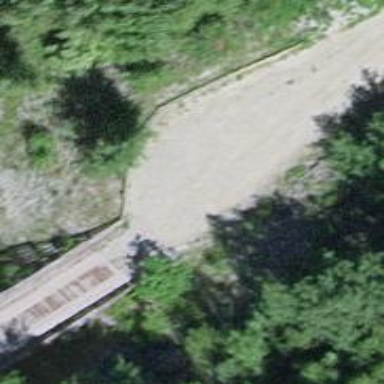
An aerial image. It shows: Service road on bridge.